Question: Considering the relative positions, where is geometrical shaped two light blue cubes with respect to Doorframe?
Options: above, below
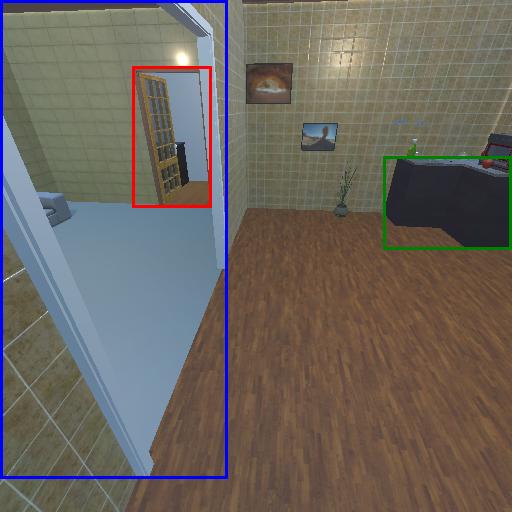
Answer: above